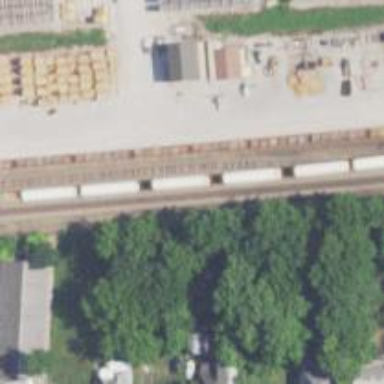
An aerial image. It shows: Railway siding for service.